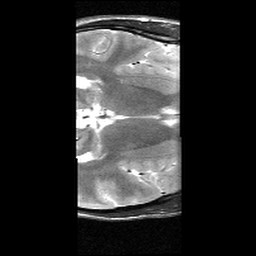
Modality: T2w
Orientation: axial
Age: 20
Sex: male
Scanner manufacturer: siemens
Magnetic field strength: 3 T
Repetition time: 7.07 s
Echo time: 0.064 s